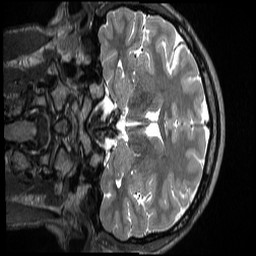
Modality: T2w
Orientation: coronal
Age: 21
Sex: male